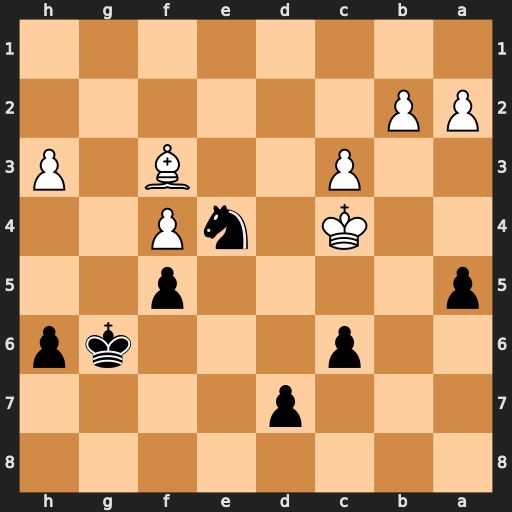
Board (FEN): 8/3p4/2p3kp/p4p2/2K1nP2/2P2B1P/PP6/8
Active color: b
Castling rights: -
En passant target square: -
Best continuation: Nd2+ Kc5 Nxf3